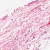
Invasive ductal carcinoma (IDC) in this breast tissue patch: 0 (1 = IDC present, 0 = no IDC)